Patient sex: F
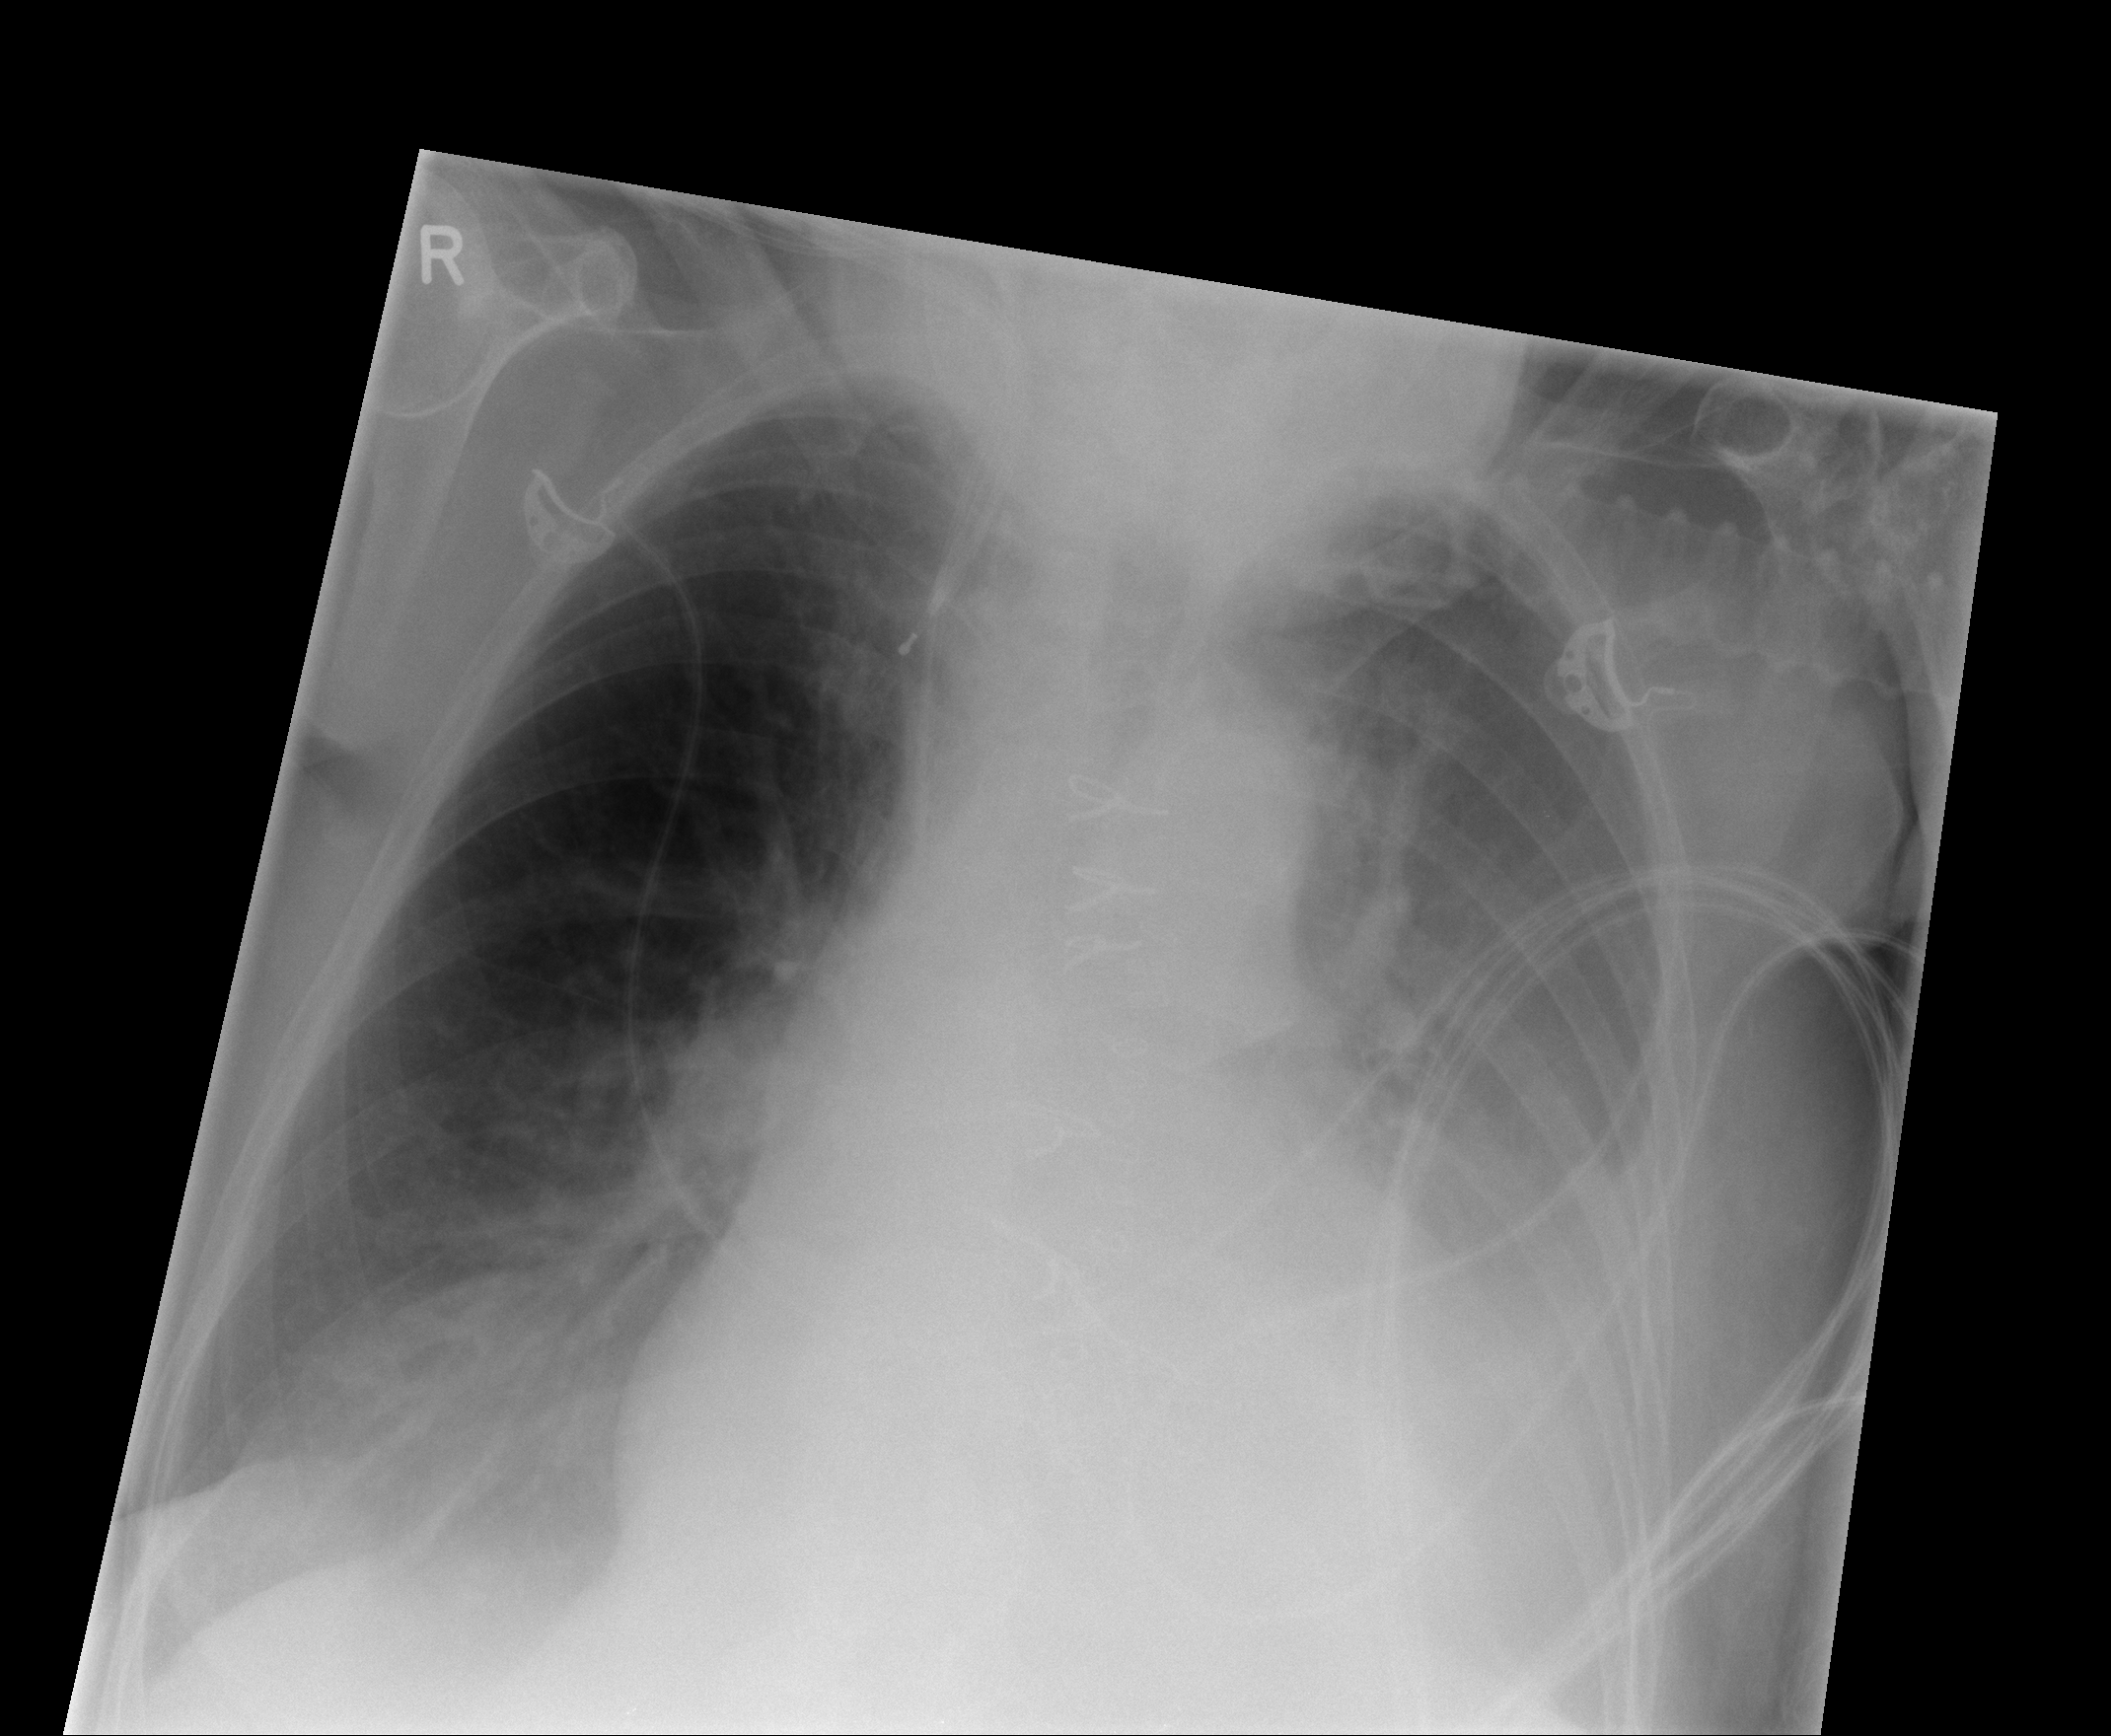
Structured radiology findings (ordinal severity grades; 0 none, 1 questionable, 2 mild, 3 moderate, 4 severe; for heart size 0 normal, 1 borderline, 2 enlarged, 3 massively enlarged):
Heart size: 2
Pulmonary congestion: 2
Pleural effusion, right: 2
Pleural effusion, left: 2
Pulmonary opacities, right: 0
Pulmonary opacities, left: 0
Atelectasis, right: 3
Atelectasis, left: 2